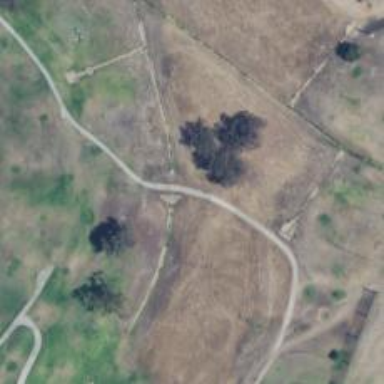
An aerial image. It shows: Golf cartpath that is also road path.